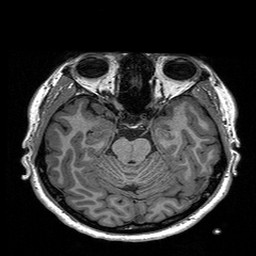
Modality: T1w
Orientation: coronal
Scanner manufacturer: siemens
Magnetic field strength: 3 T